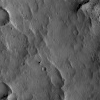
Atmospheric dust classification: not_dusty